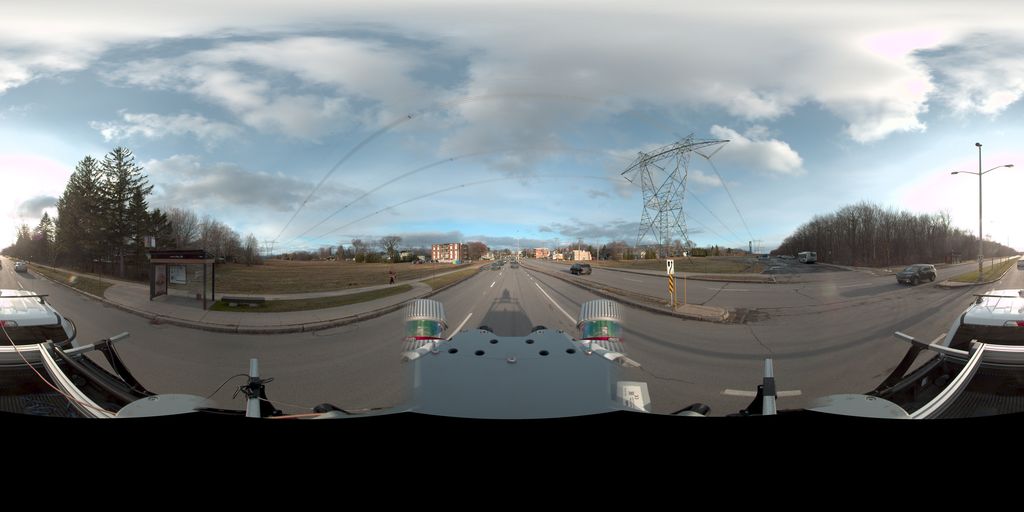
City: quebec_city